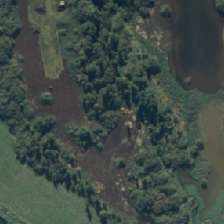
Land cover: herbaceous_freshwater_vege